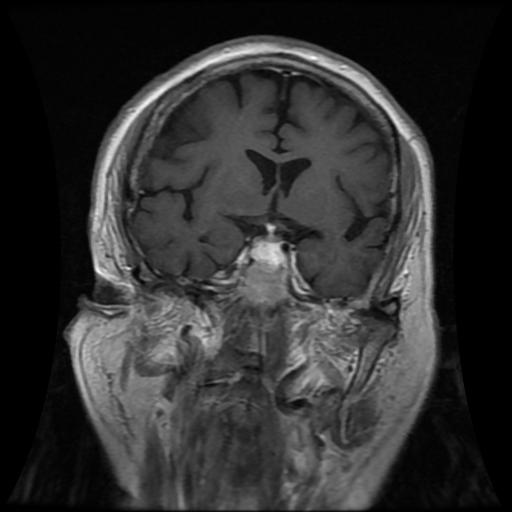
Label: pituitary